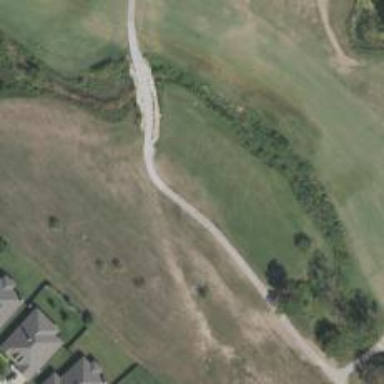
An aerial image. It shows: Service road used as golf cart path.